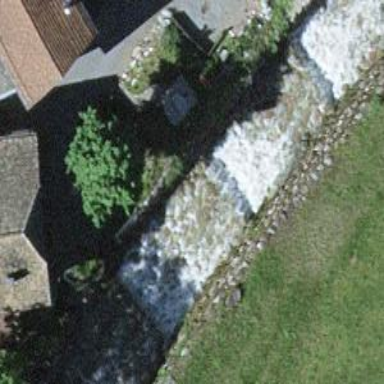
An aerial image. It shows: Check dam at location with retaining wall.